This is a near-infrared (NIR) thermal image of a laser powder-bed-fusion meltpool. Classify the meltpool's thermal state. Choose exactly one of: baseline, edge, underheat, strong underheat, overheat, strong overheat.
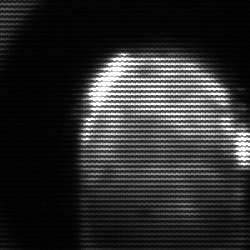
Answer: baseline